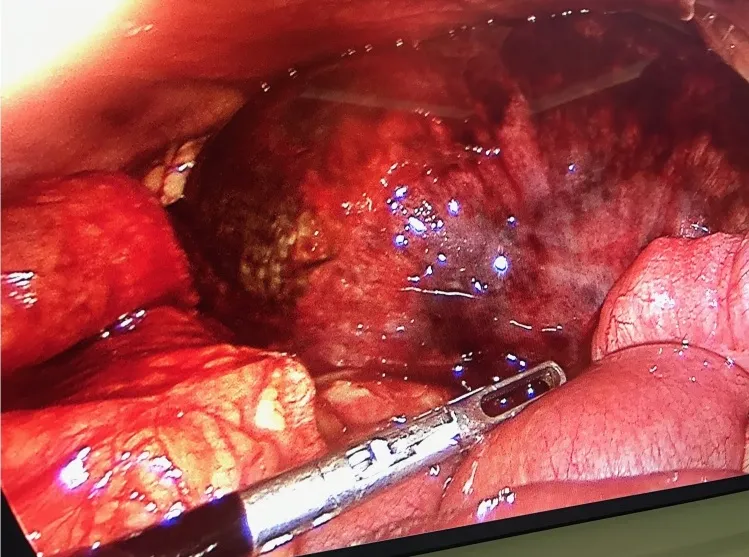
Ischemic segment of the terminal ileum, laparoscopic view.
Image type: endoscopy (gi_endoscopy)